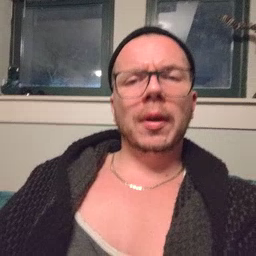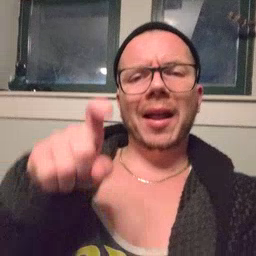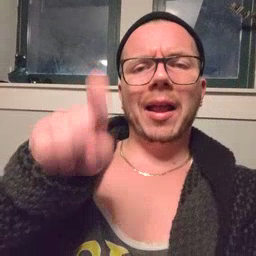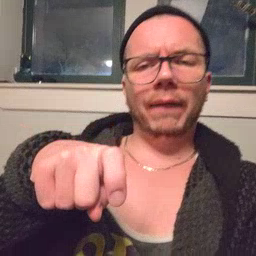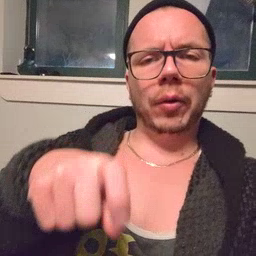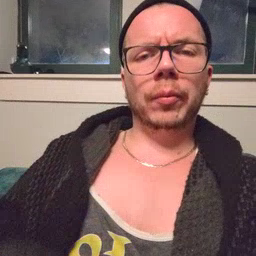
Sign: haveto